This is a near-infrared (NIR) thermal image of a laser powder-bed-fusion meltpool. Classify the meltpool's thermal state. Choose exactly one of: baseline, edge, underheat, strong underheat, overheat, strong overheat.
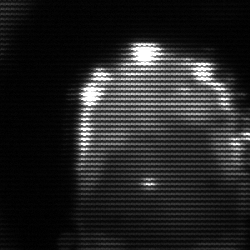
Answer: baseline